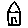
Label: house